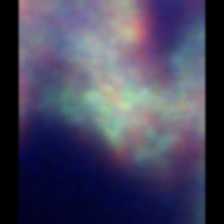
Taxon: Unknown_detritus
Group: Unknown